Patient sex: M
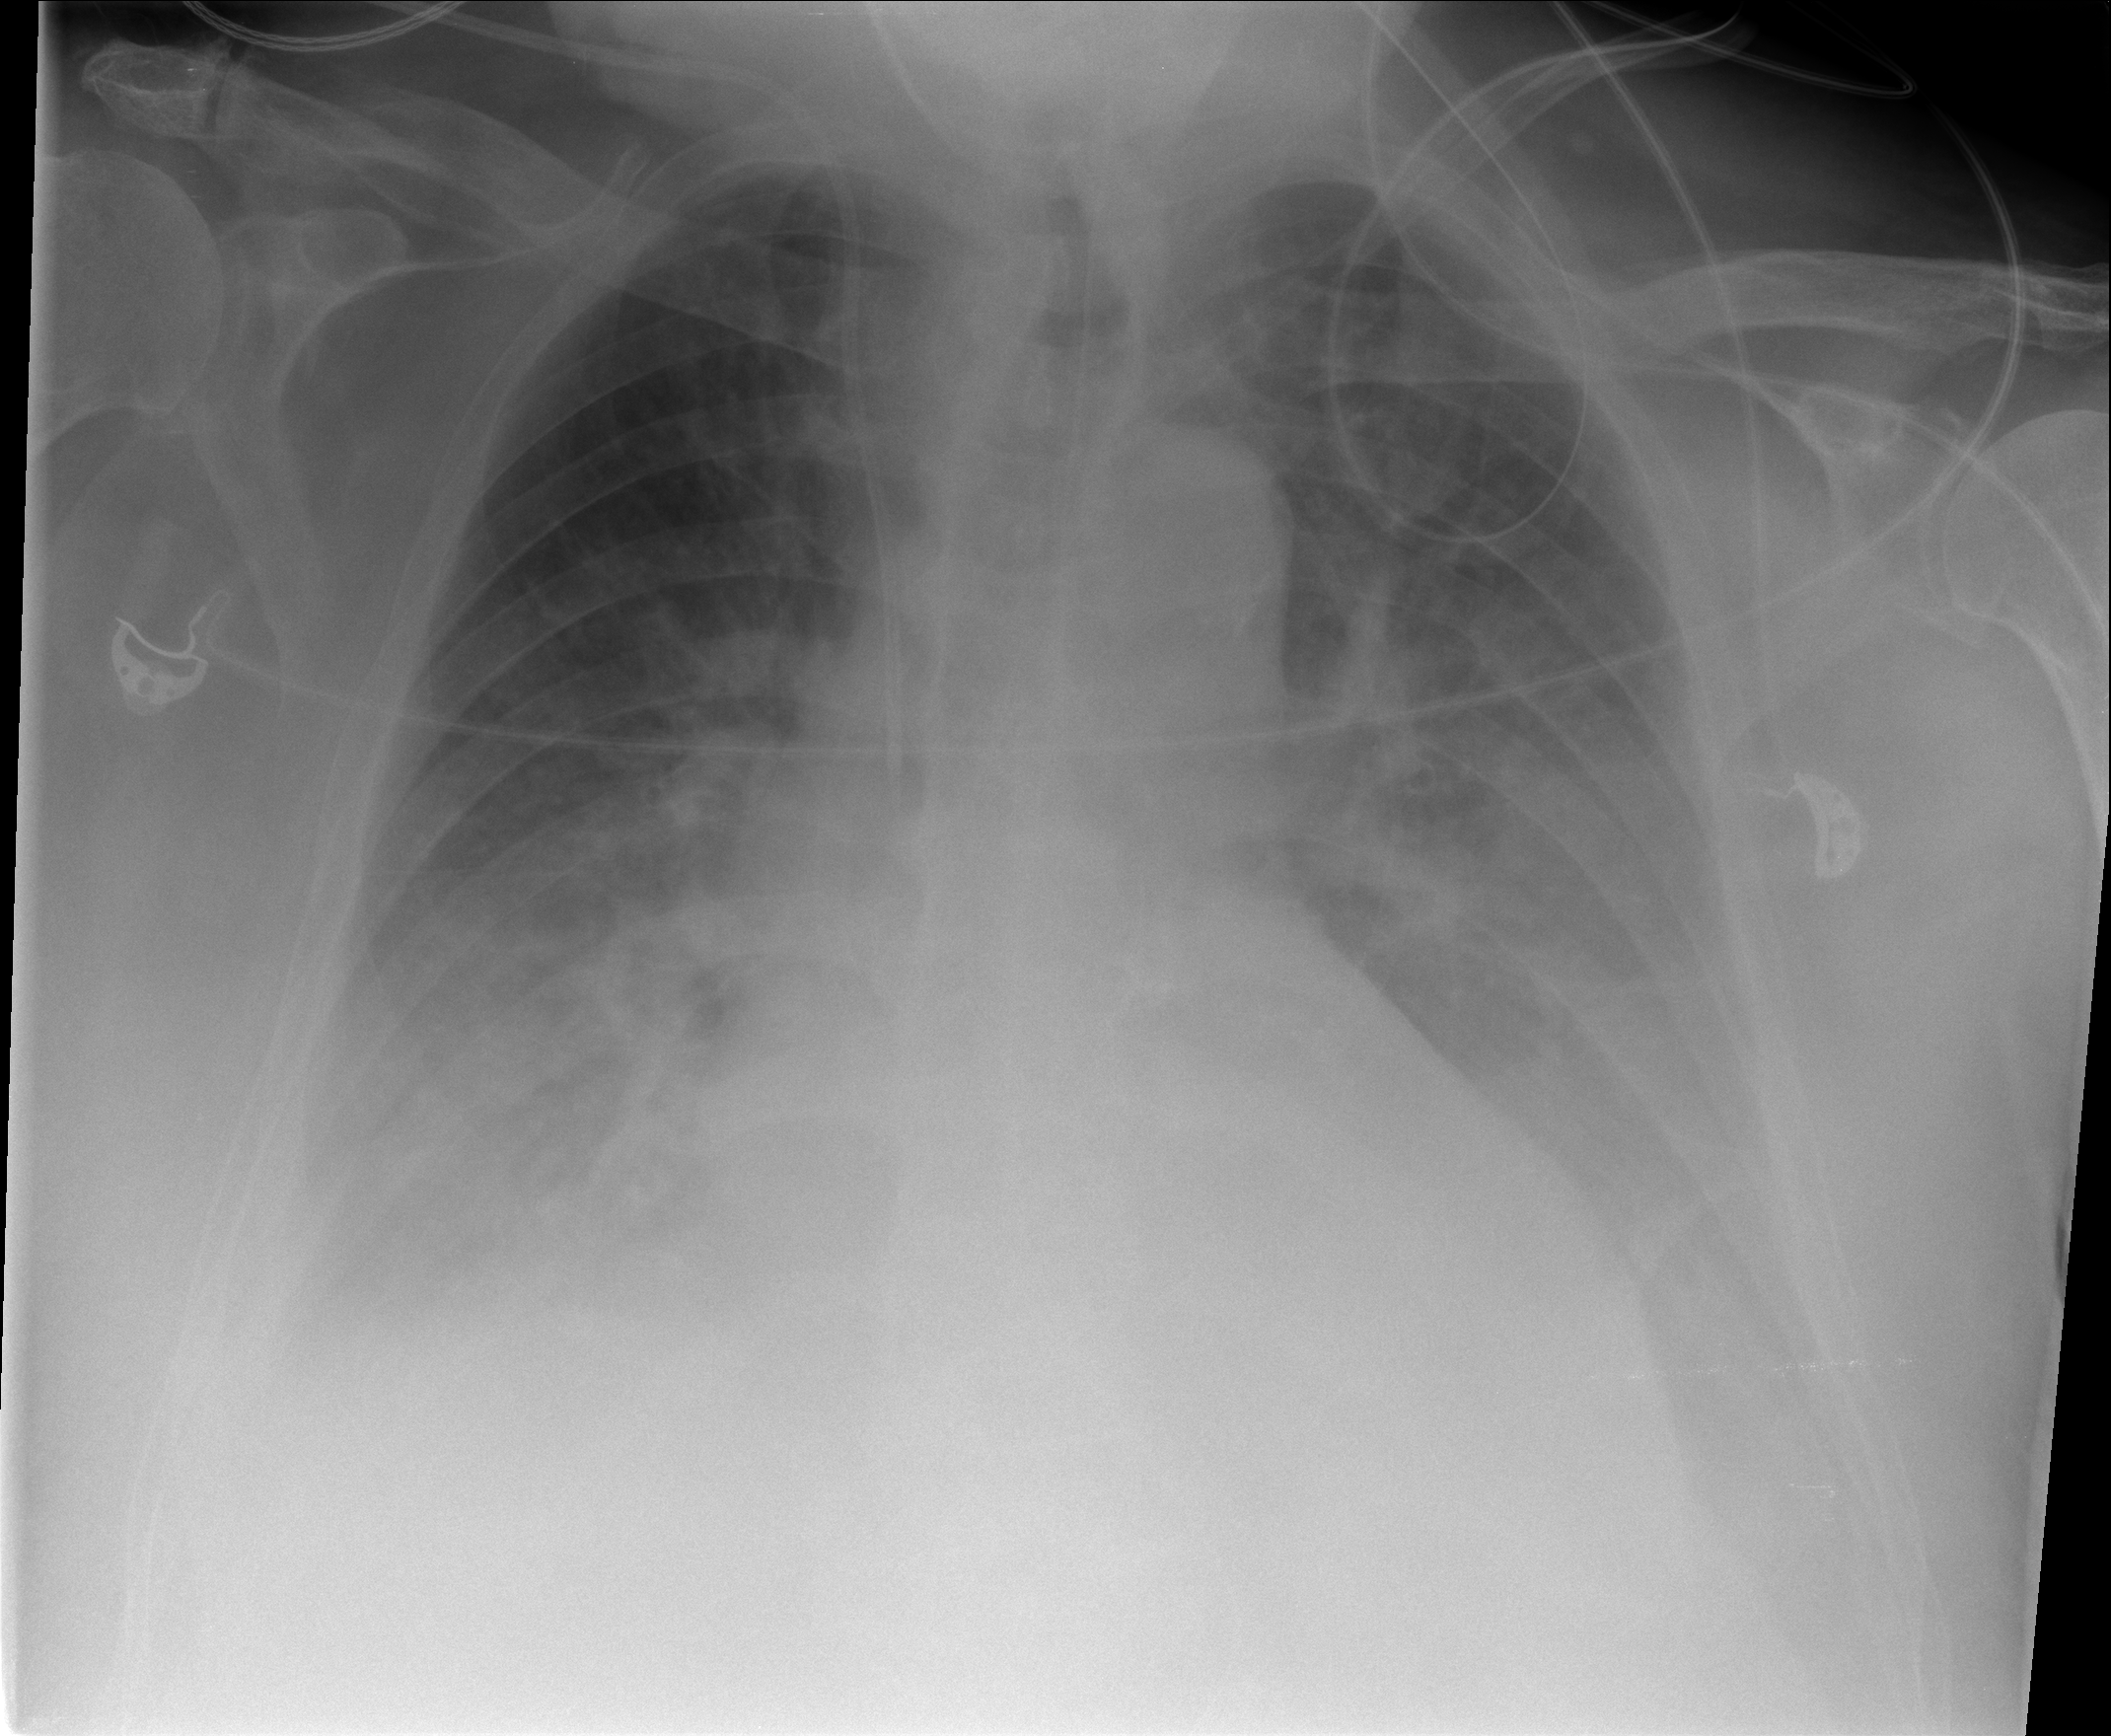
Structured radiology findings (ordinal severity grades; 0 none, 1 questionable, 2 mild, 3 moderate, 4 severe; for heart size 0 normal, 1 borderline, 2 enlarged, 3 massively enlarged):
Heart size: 2
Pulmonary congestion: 2
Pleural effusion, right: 3
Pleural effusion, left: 3
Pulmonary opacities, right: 0
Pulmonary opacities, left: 0
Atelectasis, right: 2
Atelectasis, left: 3